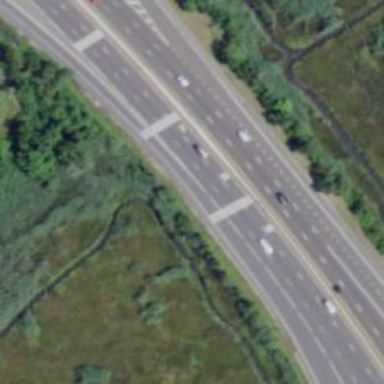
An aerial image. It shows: Motorway junction.